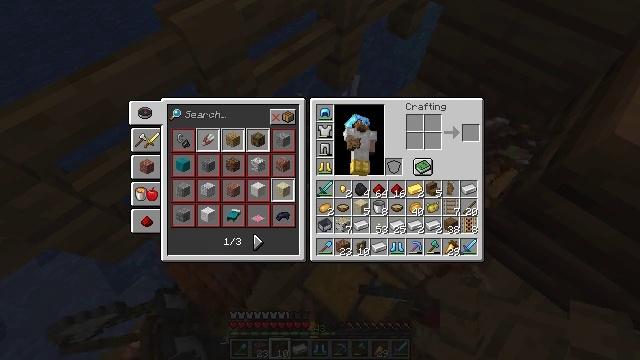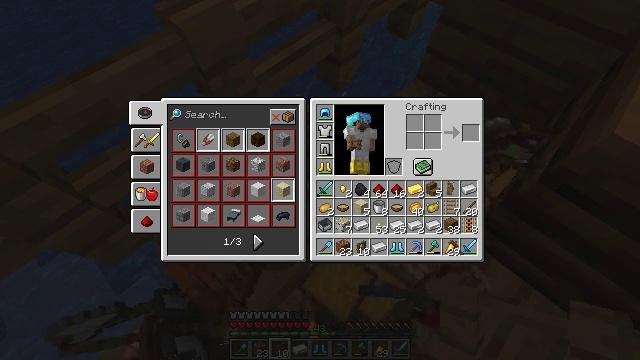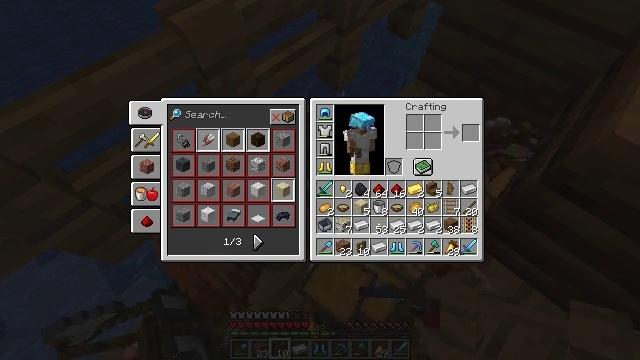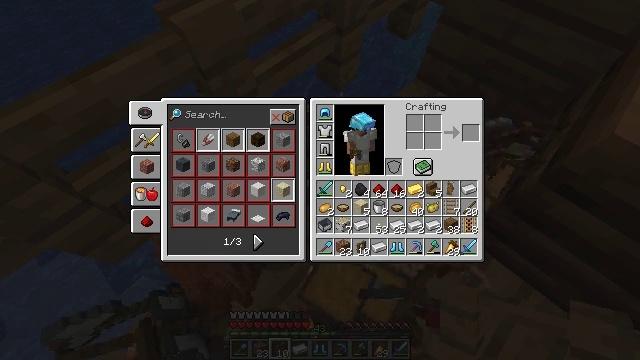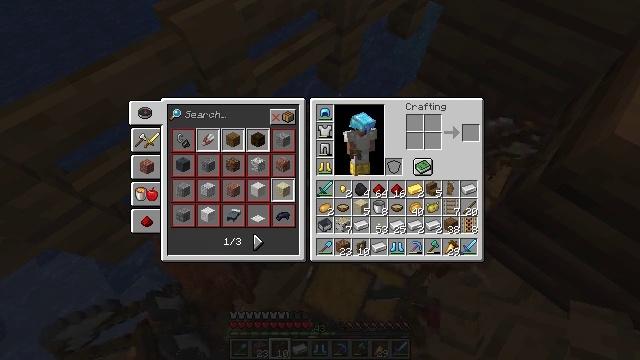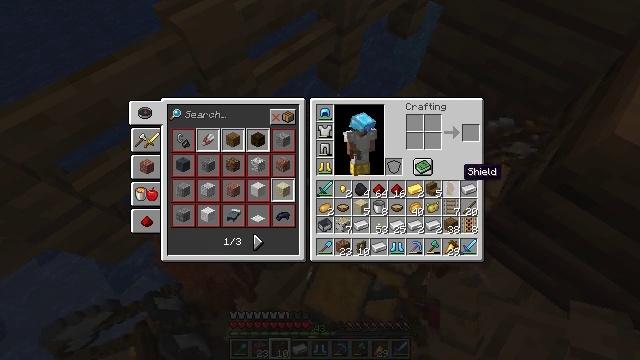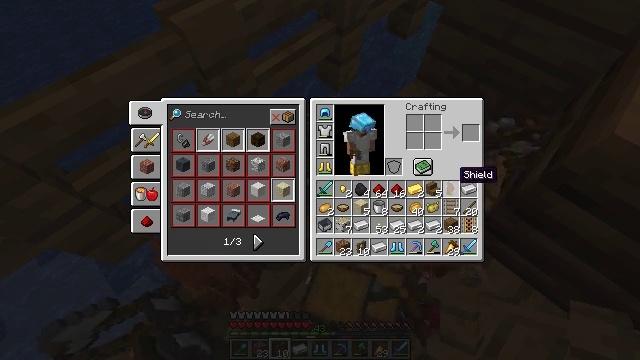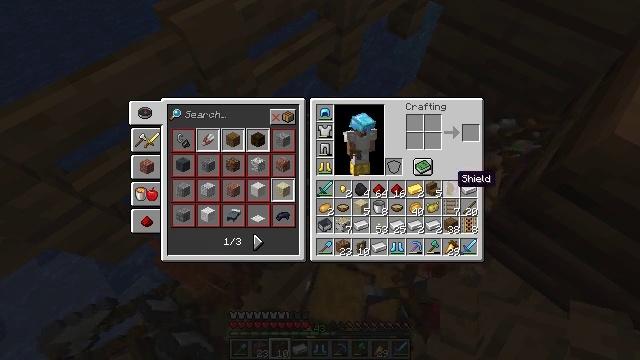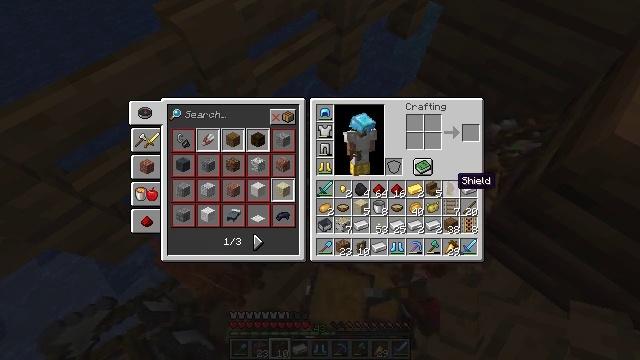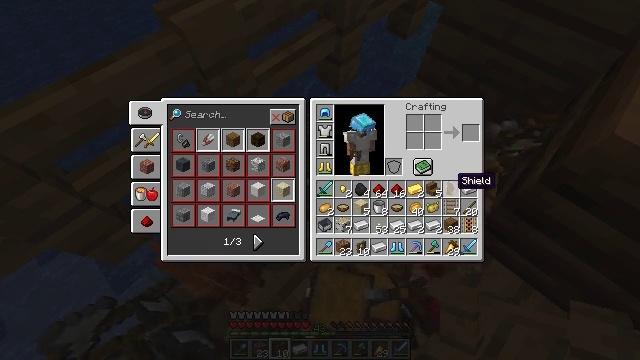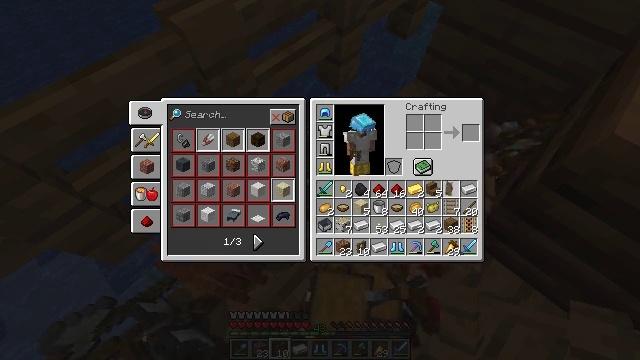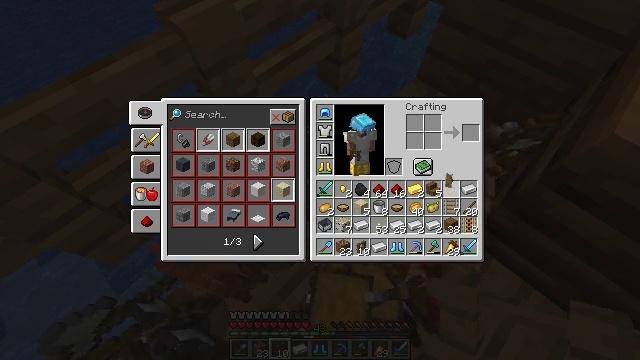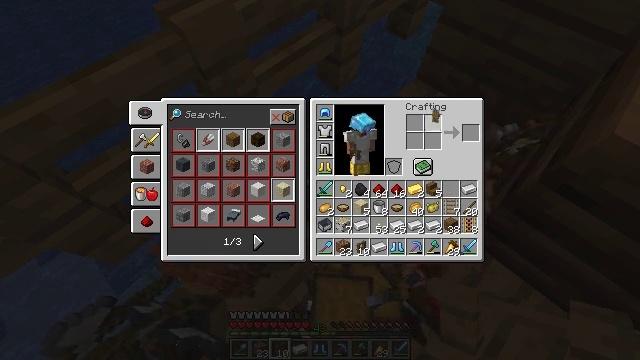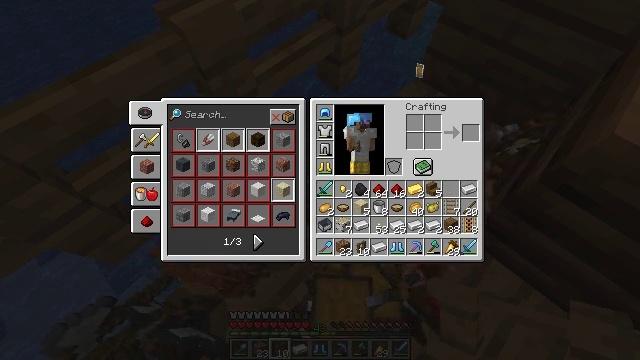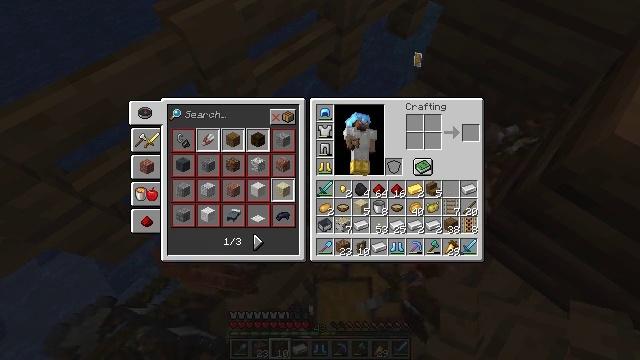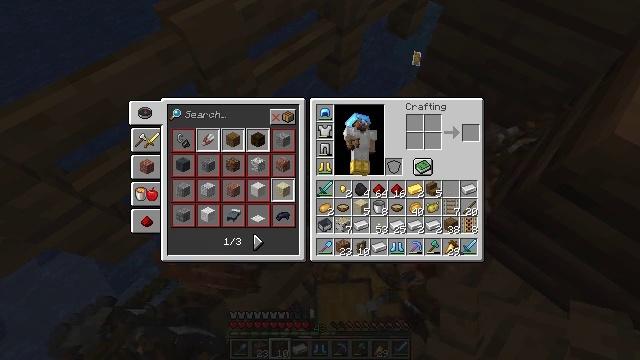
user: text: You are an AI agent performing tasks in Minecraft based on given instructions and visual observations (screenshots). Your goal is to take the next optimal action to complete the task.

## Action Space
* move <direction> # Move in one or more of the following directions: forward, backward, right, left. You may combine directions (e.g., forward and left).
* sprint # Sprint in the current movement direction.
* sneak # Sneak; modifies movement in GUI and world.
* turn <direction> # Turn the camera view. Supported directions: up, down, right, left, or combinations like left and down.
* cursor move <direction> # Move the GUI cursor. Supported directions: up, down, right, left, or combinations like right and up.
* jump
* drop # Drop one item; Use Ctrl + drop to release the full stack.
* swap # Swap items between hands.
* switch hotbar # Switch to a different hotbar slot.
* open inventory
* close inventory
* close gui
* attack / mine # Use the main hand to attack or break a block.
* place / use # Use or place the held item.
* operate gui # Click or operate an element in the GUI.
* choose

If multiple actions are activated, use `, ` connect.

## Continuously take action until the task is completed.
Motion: motion action
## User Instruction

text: Drop a shield.
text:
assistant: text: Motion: cursor move right and down
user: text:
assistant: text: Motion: cursor move down
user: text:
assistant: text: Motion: no_op
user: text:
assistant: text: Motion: no_op
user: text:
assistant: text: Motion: cursor move left
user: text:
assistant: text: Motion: no_op
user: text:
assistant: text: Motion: no_op
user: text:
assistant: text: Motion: no_op
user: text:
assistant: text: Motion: no_op
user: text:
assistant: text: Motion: operate gui
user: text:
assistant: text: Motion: cursor move up, operate gui
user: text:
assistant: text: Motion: cursor move left and up
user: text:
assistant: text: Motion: cursor move left and up
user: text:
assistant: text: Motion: cursor move up
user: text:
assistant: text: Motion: operate gui
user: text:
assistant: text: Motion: operate gui
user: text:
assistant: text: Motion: operate gui
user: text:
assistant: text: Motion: operate gui
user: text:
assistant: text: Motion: no_op
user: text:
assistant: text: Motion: cursor move right and down
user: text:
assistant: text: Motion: cursor move right and down
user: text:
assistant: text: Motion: cursor move down
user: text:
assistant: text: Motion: cursor move down
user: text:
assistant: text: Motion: no_op
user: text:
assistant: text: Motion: no_op
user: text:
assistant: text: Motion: no_op
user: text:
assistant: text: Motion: no_op
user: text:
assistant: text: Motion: no_op
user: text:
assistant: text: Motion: no_op
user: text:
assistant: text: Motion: operate gui